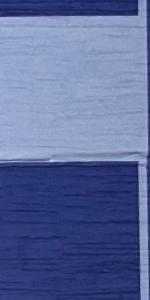
Label: Empty